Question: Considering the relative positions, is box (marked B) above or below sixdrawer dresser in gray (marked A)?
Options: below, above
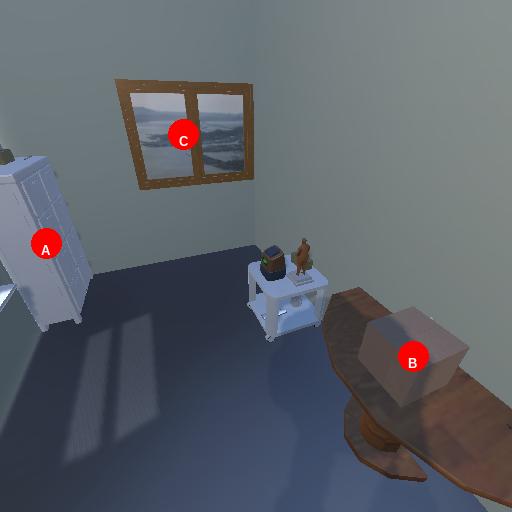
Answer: below